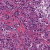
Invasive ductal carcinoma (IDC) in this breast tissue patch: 1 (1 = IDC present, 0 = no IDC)